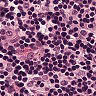
Metastatic tissue present: no